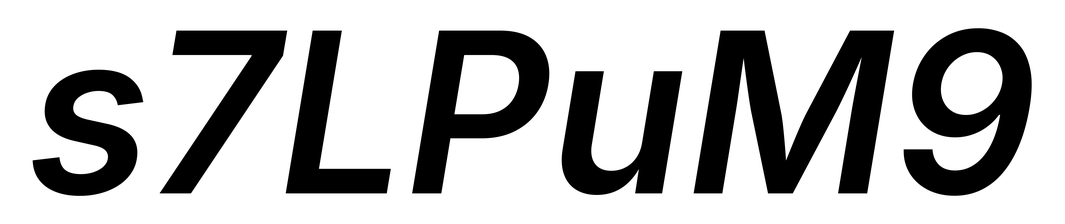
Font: Inter-Italic_SemiBold_Italic